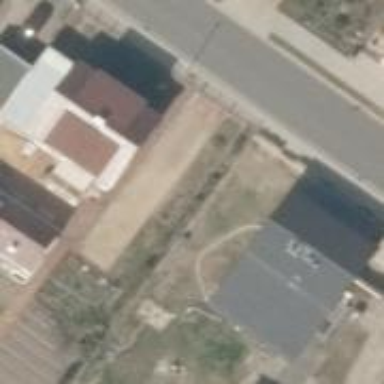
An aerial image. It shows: Residential building.